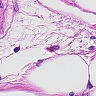
Metastatic tissue present: no